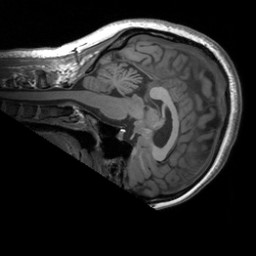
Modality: T1w
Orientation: sagittal
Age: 27
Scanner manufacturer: siemens
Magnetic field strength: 3 T
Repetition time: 1.9 s
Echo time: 0.00252 s